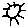
Label: sun